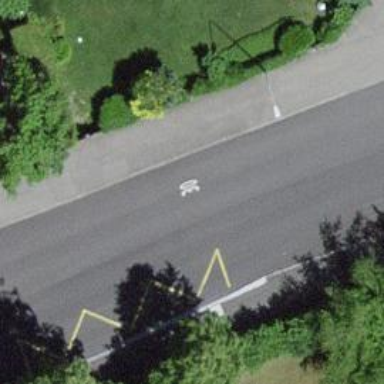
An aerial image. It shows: Public transport stop position.